Question: I asked a question earlier, but I wasn't really able to explain myself clearly.
I made a graphic to hopefully help explain what I'm trying to do.

I have two separate tables inside the same database. One table called 'Consumers' with about including one called 'METER_NUMBERS*'. And then one other table called 'Customer_Info' with about 30 fields including one called 'Meter'. These two meter fields are what the join or whatever method would be based on. The problem is that not all the meter numbers in the two tables match and some are NULL values and some are a value of 0 in both tables.
I want to join the information for the records that have matching meter numbers between the two tables, but also keep the NULL and 0 values as their own records. There are NULL and 0 values in both tables but I don't want them to join together.
There are also a few duplicate field names, like Location shown in the graphic. If it's easier to fix these duplicate field names manually I can do that, but it'd be cool to be able to do it programmatically.
This process will be a one time thing, not something I would do often.
Hopefully, I explained this clearly and if anyone can help me out that'd be awesome!
If any more information is needed, please let me know.
Thanks.
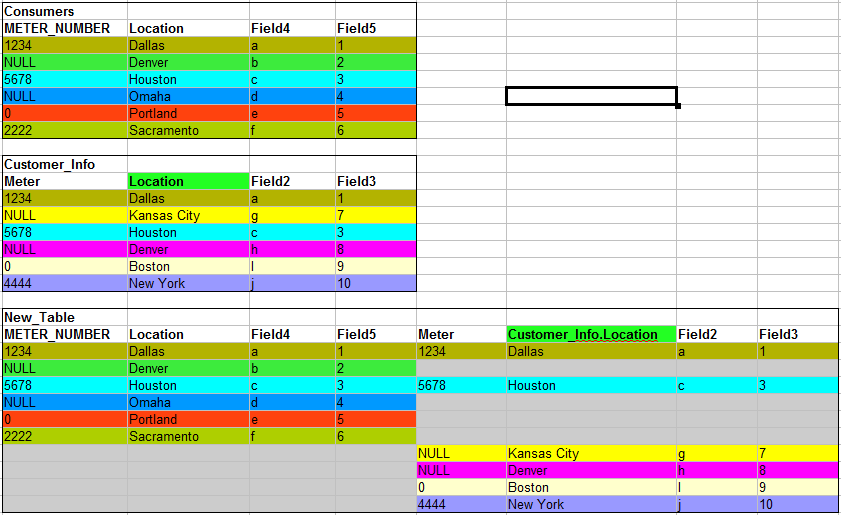
Answer: '''
INSERT INTO new_table
SELECT * FROM
(SELECT a.*, b.* FROM Consumers a
INNER JOIN CustomerInfo b ON a.METER_NUMBER = b.METER and a.Location = b.Location
WHERE a.METER_NUMBER IS NOT NULL AND a.METER_NUMBER <> 0
UNION ALL
SELECT a.*, NULL as Meter, NULL as CustomerInfo_Location, NULL as Field2, NULL as Field3
FROM Consumers a
WHERE a.METER_NUMBER IS NULL OR a.METER_NUMBER = 0
UNION ALL
SELECT NULL as METER_NUMBER, NULL as Location, NULL as Field4, NULL as Field5, b.*
FROM CustomerInfo b
WHERE b.METER IS NULL OR b.METER = 0) c
'''